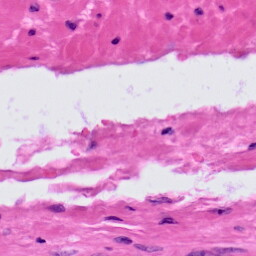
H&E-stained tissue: Prostate